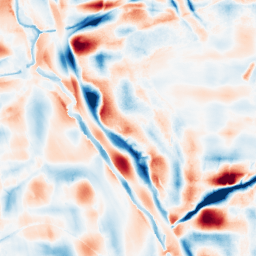
Category: wavelet
Decomposition family: wavelet_dwt
Decomposition parameters: wavelet: coif2
level: 5
Upsampling method: quartic
Upsampling parameters: scale: 2
Upsampling scale: 2